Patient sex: M
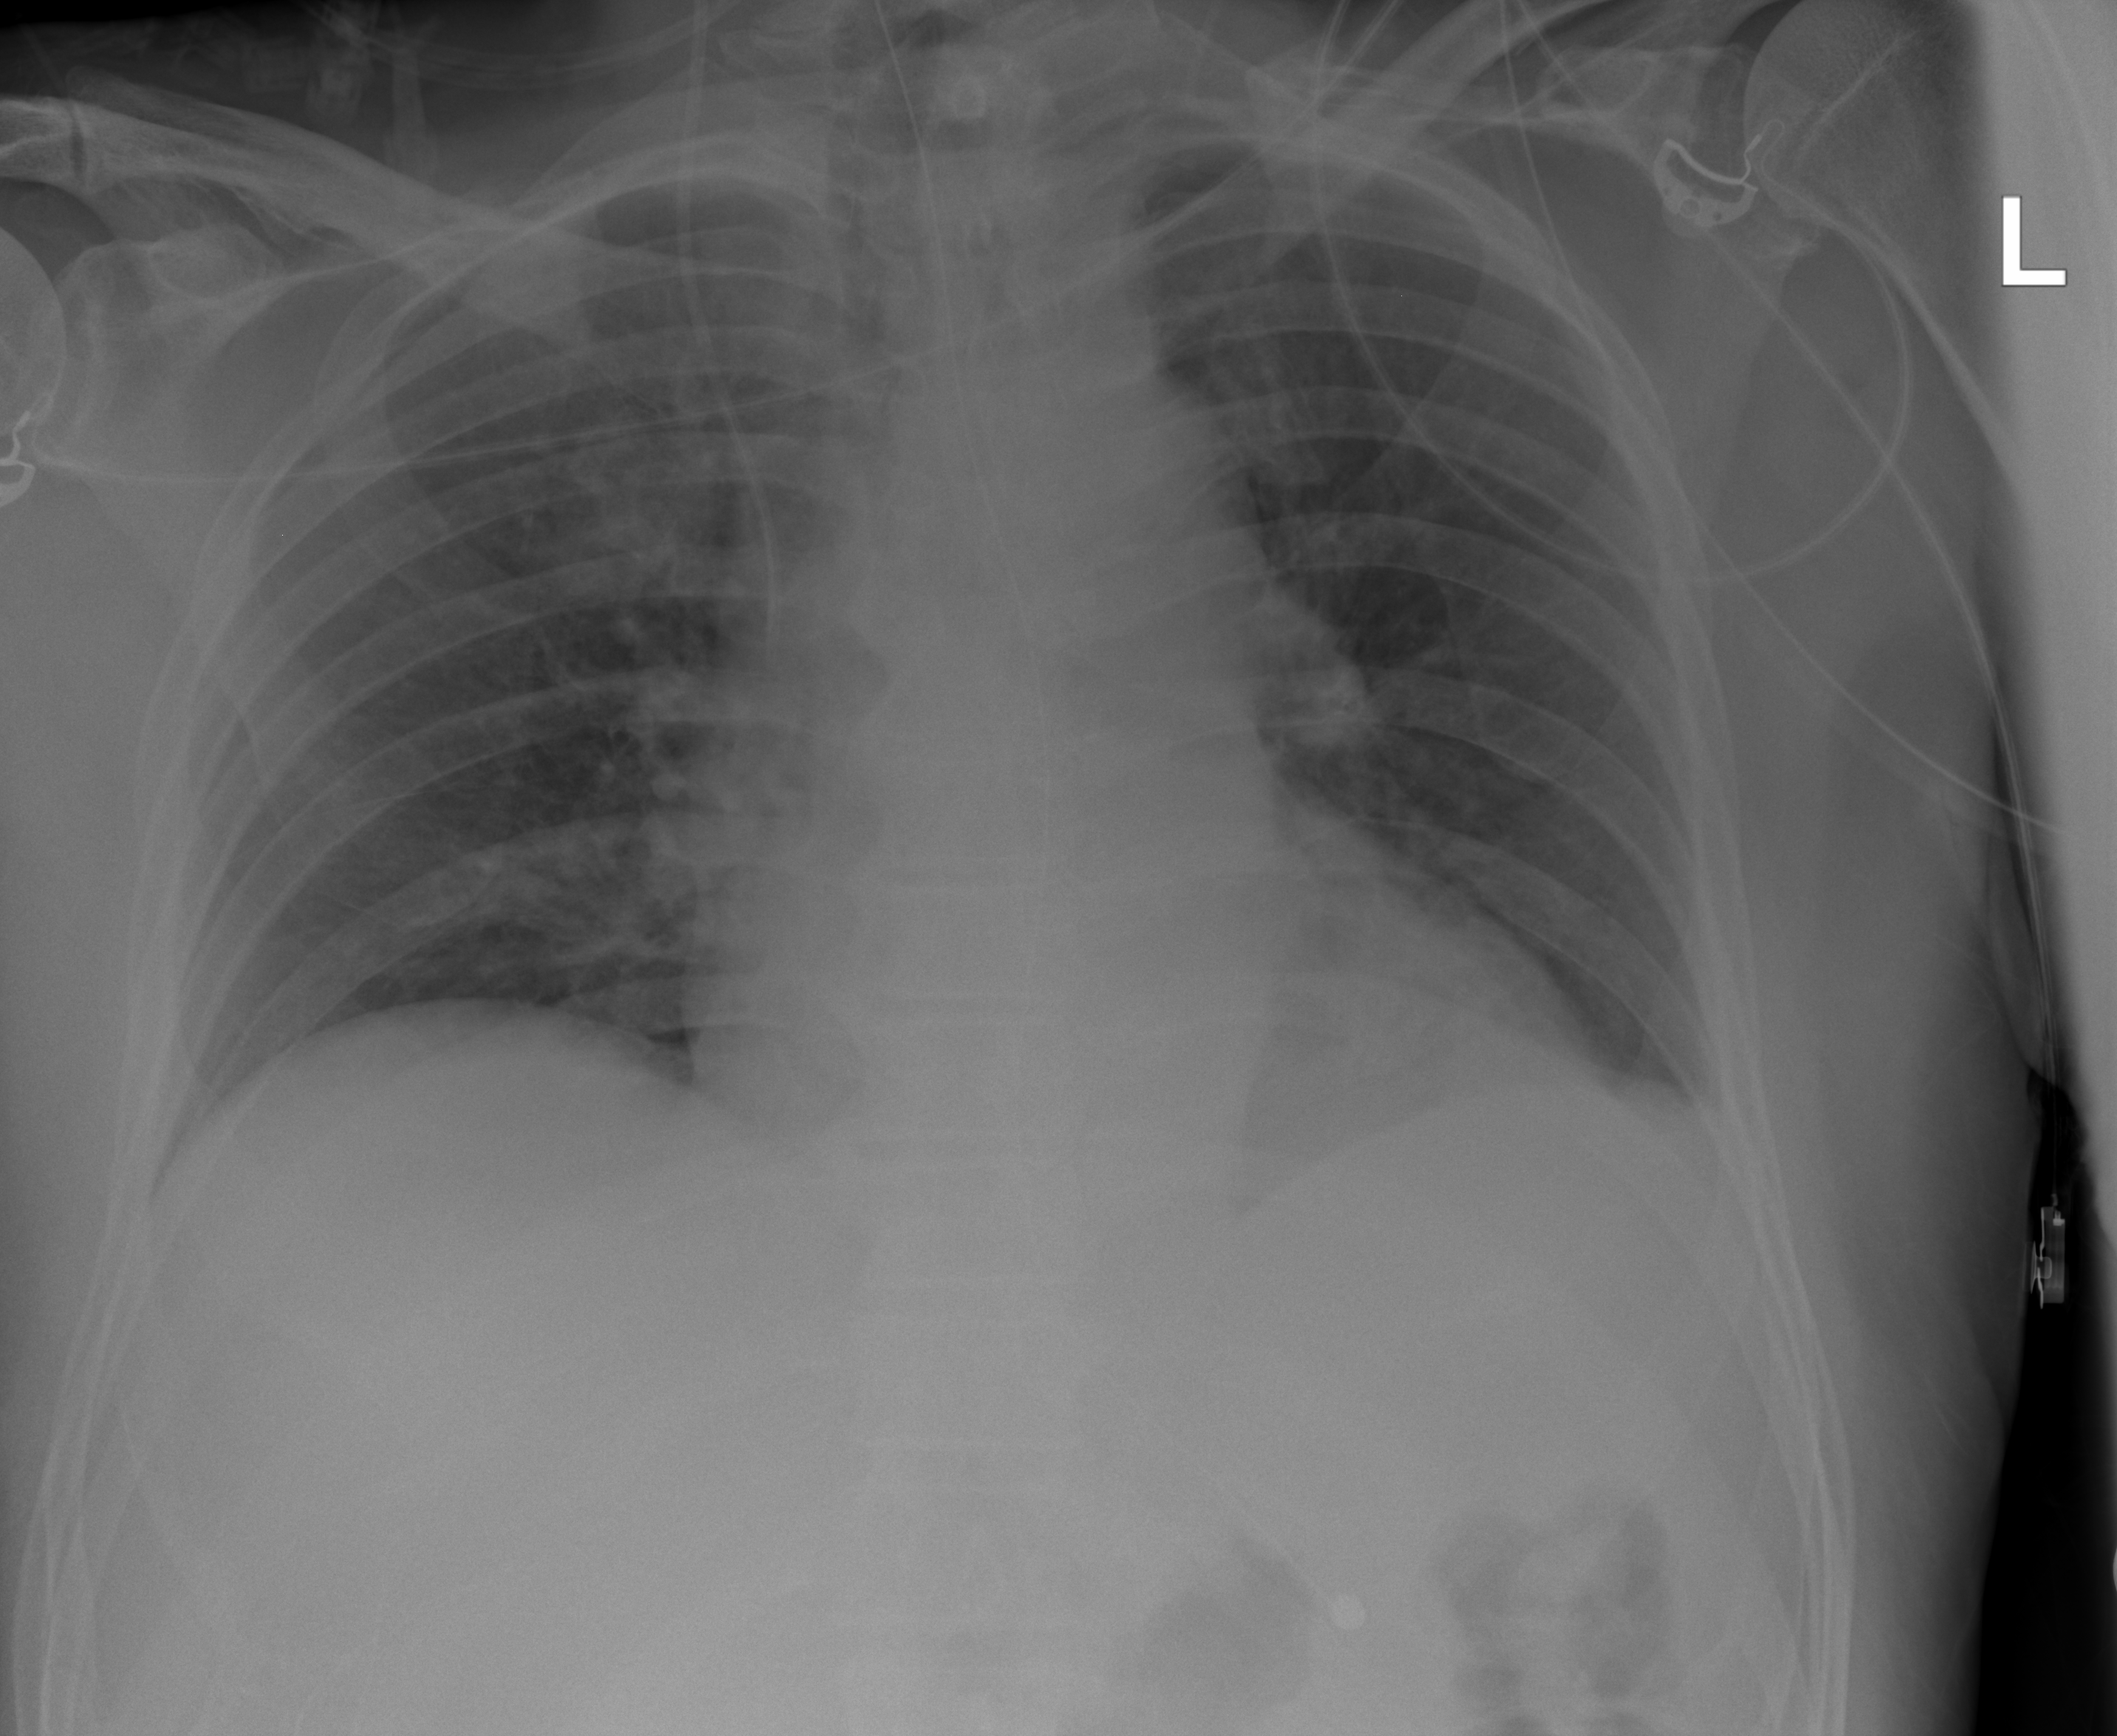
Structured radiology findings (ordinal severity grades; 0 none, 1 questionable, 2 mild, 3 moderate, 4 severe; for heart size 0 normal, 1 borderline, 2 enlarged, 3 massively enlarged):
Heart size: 0
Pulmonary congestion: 0
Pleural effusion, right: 0
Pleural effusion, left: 1
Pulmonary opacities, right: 0
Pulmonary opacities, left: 0
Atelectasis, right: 0
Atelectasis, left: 2